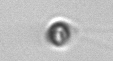
Label: flagellate